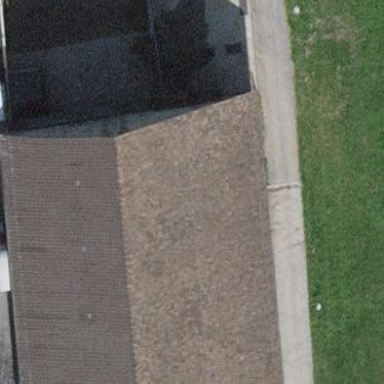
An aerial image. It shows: Gabled roof on farm auxiliary building.